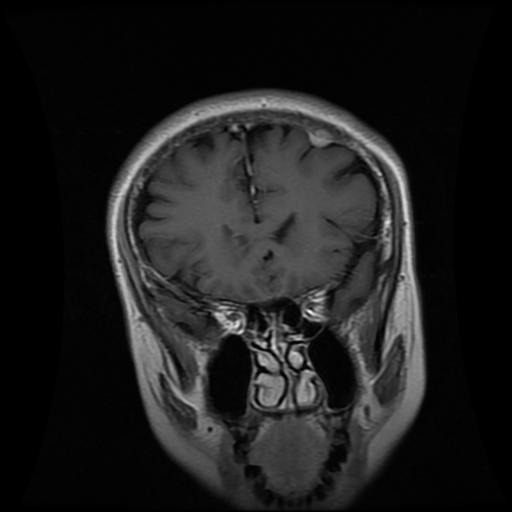
Label: meningioma